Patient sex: M
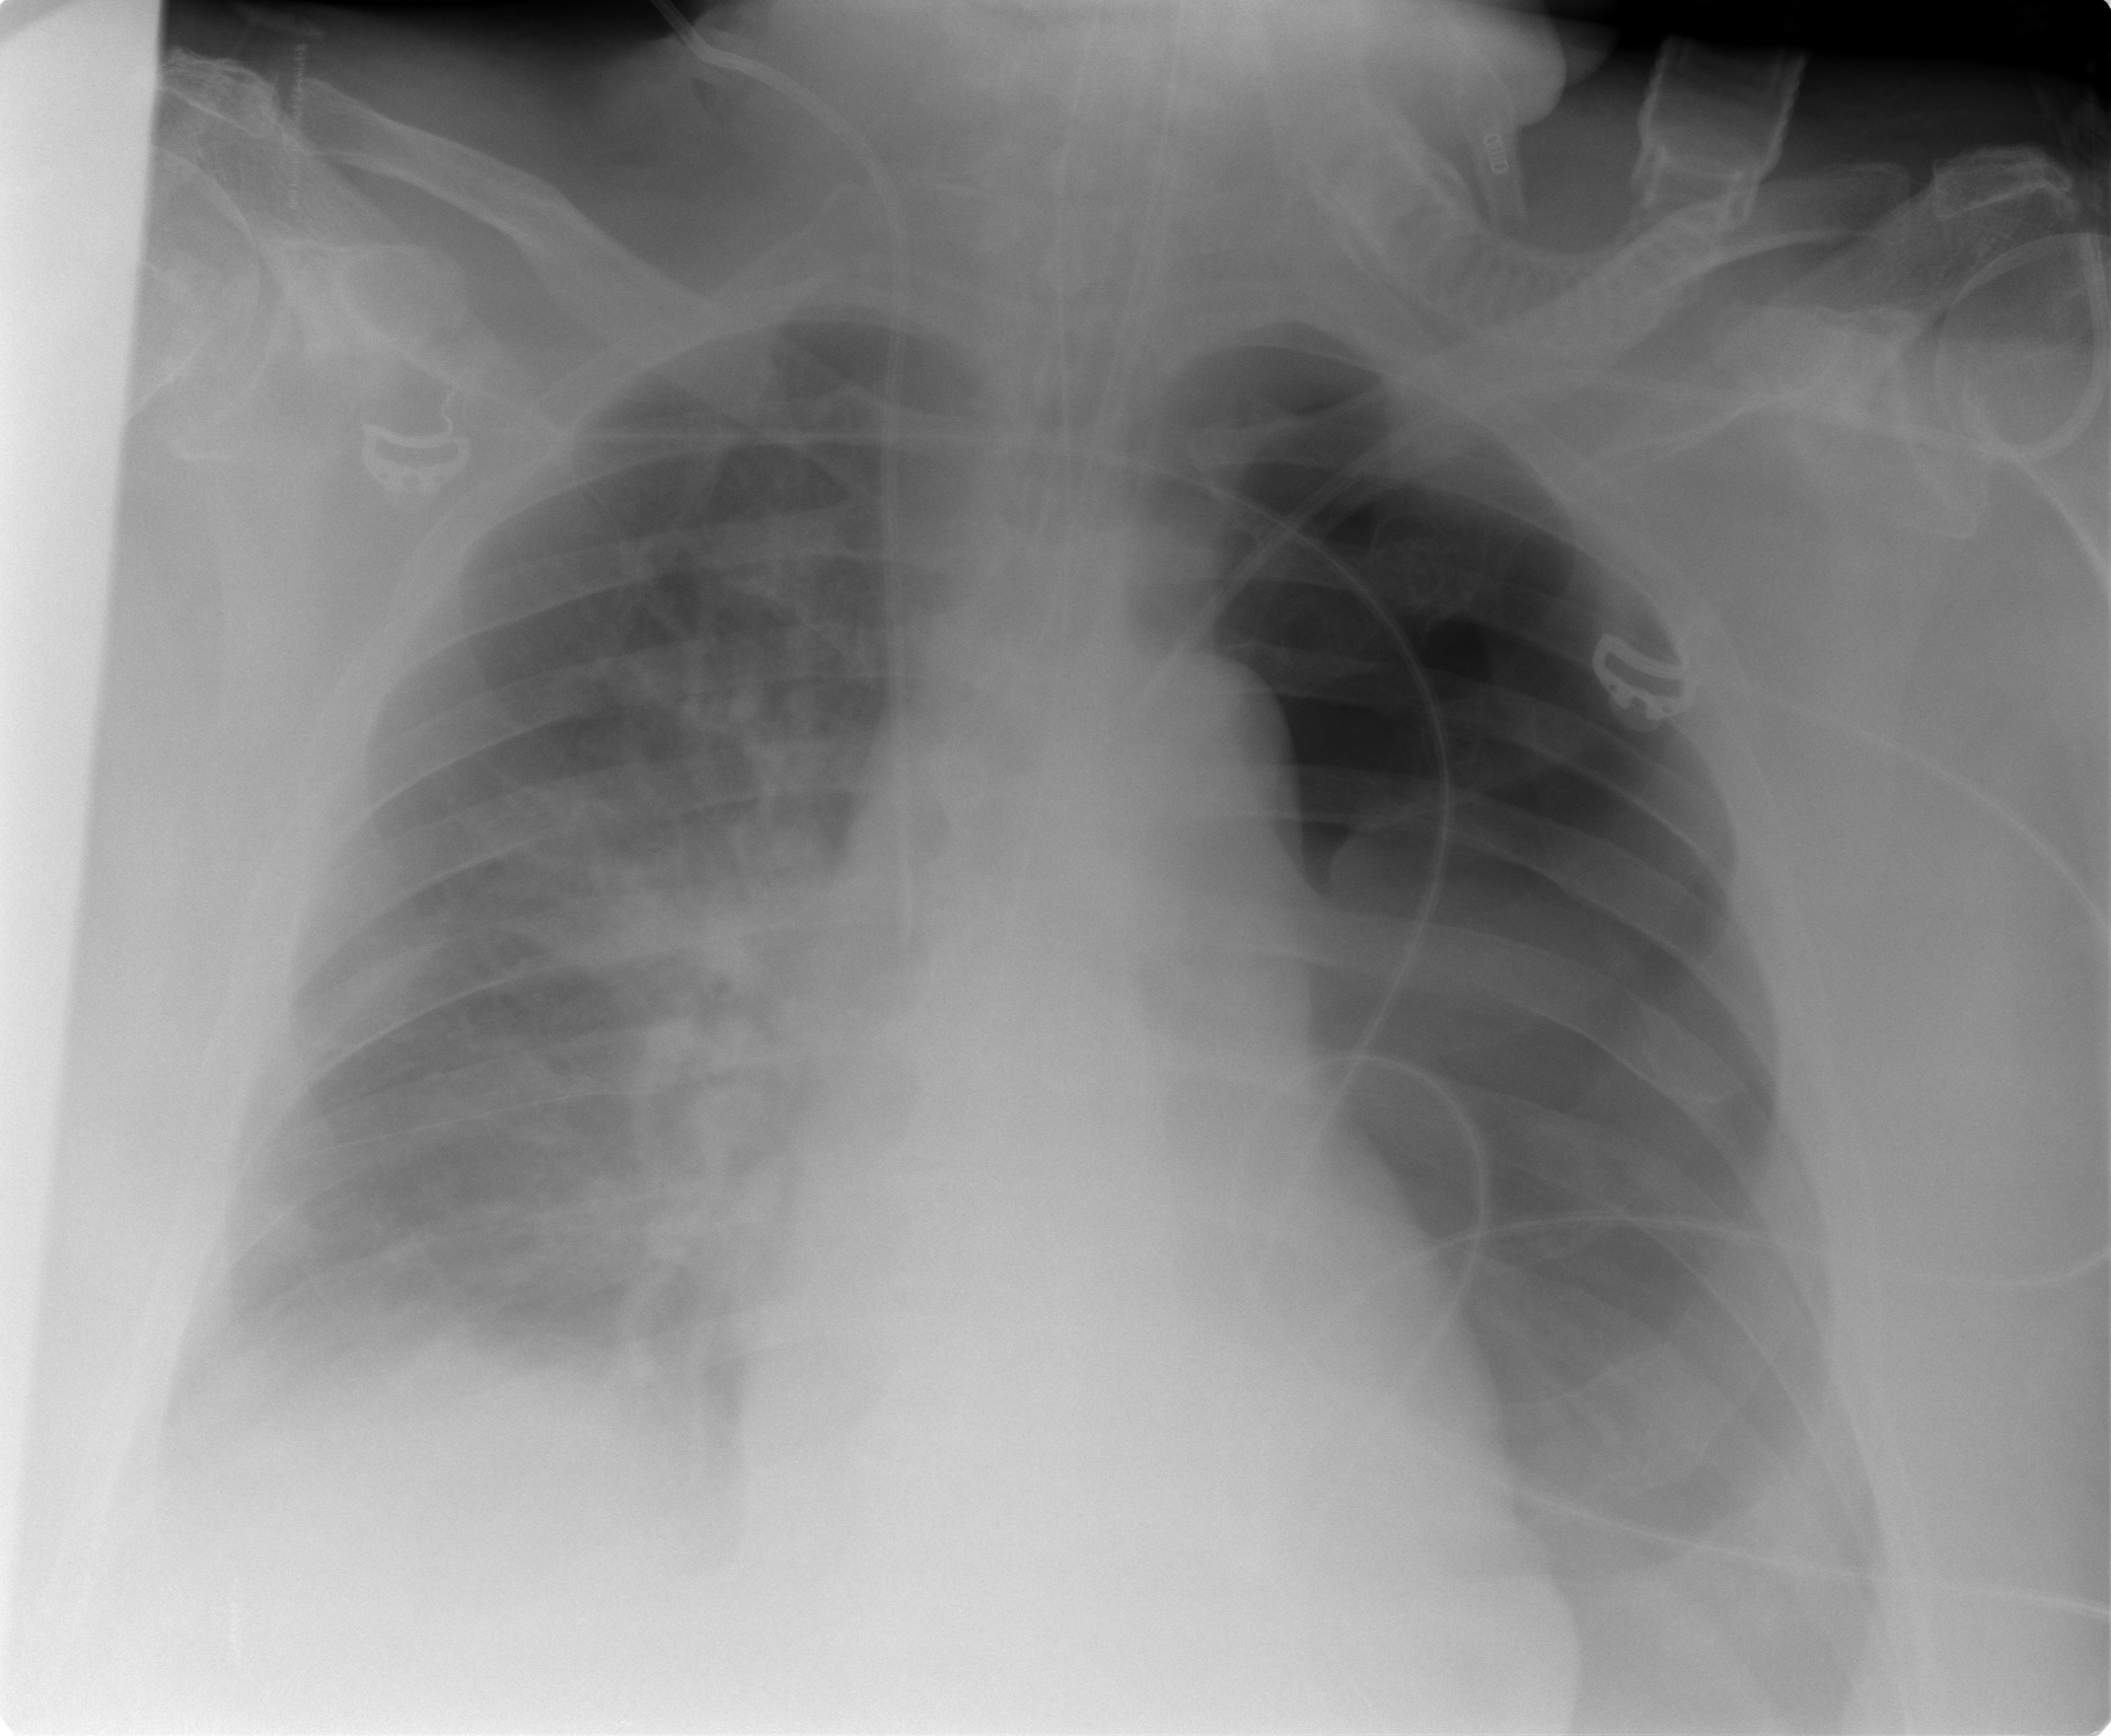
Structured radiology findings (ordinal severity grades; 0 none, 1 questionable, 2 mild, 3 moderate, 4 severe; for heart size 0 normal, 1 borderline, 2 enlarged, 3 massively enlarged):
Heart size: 0
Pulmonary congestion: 2
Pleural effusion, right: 3
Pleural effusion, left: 2
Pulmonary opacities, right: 0
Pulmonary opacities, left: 0
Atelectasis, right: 3
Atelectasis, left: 4